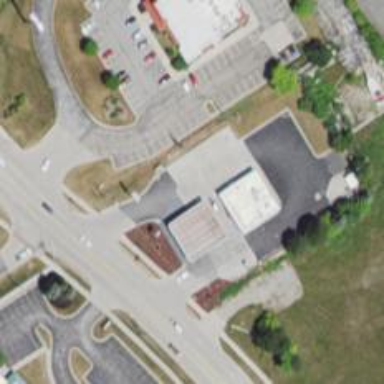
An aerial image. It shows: Convenience shop.